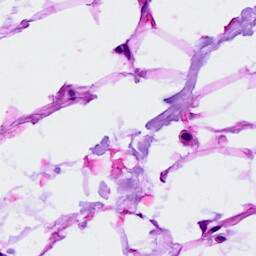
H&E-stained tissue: Breast